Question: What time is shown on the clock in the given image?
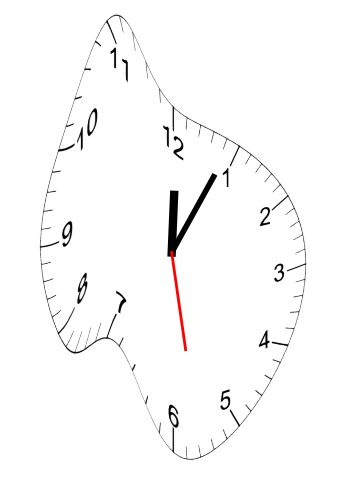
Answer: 12:04:28